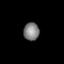
Tissue: prostate
Cell type: T cells
Senescence score: 0.332
Nuclear area (px): 271
Mean DAPI intensity: 129.007